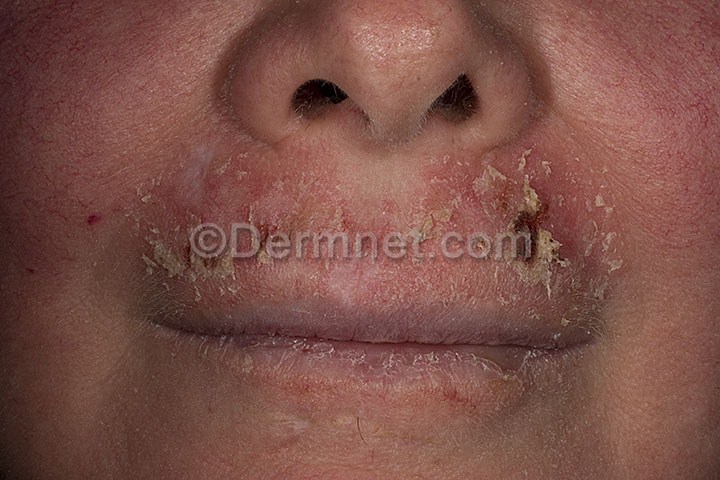
Disease: Actinic Keratosis Basal Cell Carcinoma and other Malignant Lesions